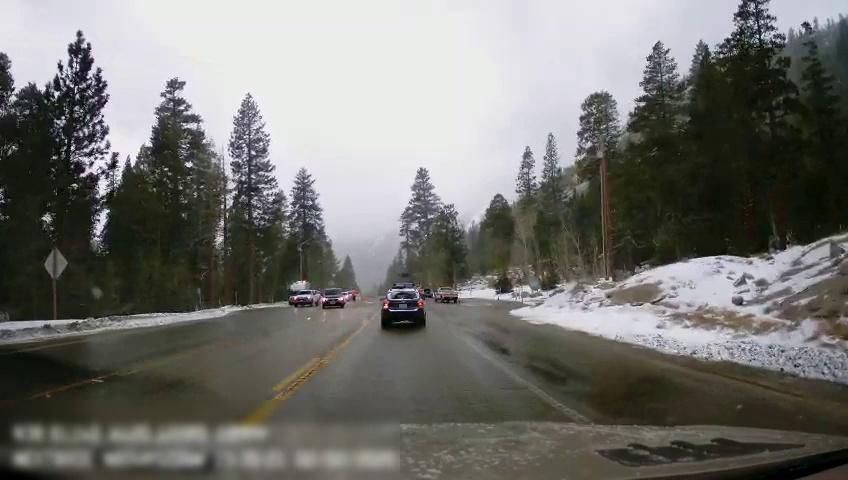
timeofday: Day
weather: Snowy
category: Drivable Space
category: Vehicles | Truck
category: Vehicles | Car
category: Vehicles | Truck
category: Pedestrians
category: Vehicles | Truck
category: Vehicles | Car
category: Vehicles | SUV
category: Pedestrians
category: Vehicles | SUV
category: Lanes | Current Lane
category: Lanes | Opposite Lane
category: Lanes | Opposite Lane
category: Lanes | Current Lane